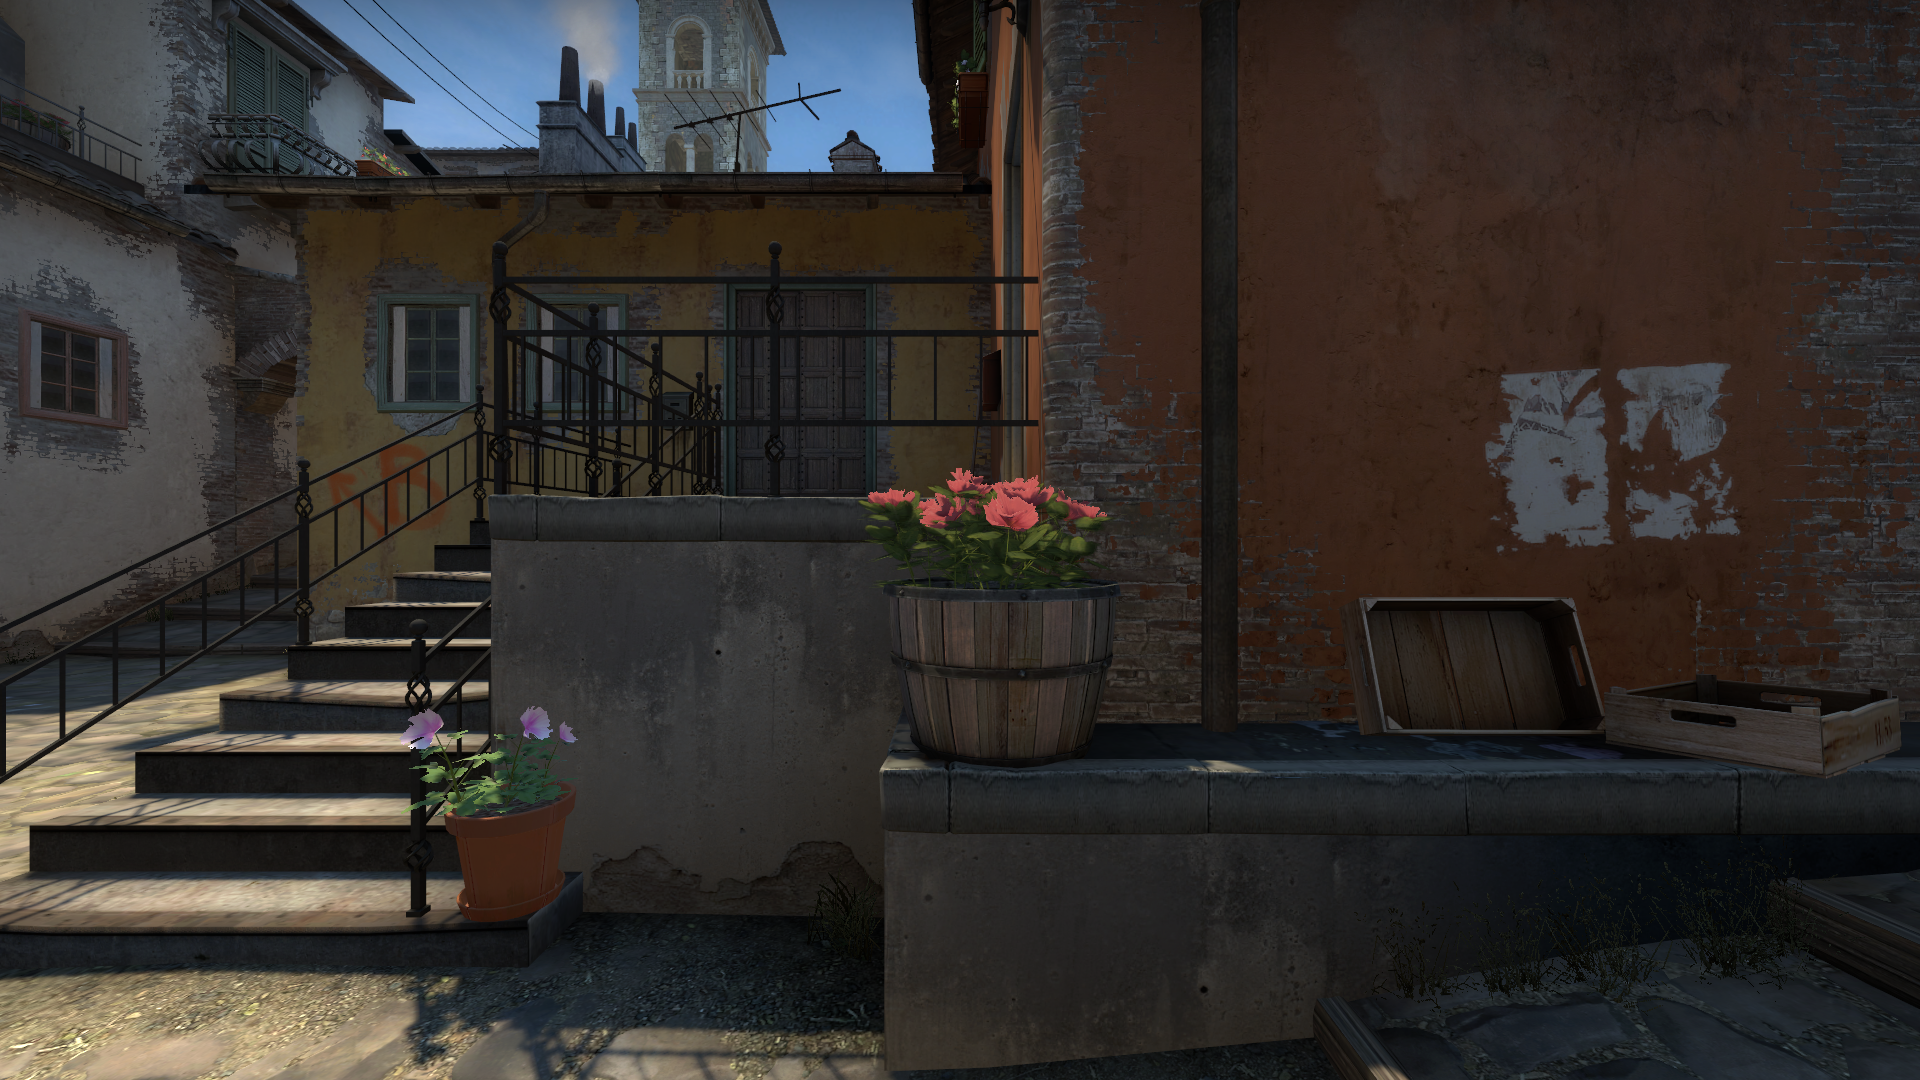
Map: de_inferno